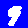
Digit: 9